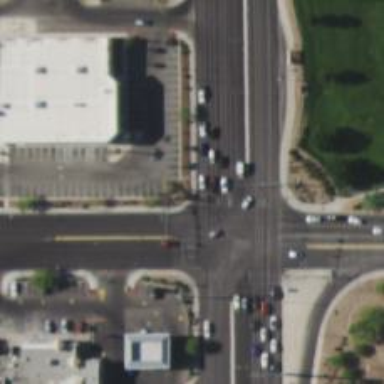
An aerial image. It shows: Solid stop line on the road marking.